RGB frame:
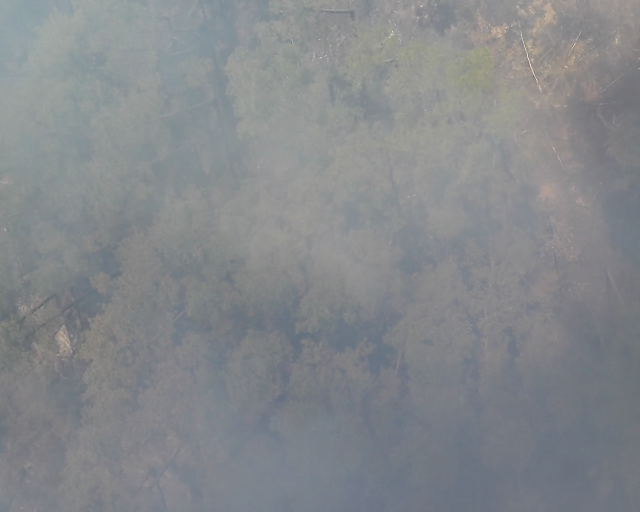
Thermal frame:
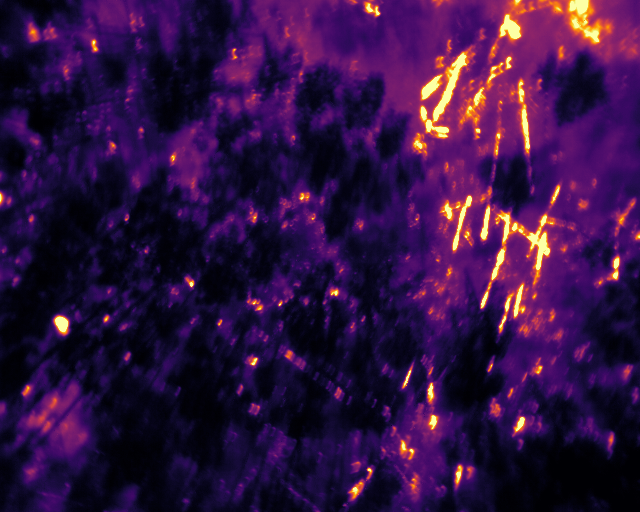
Captured: 2026-02-27 02:40:50
Pixels at or above 80 °C: 4810 (fraction of frame: 0.01468)